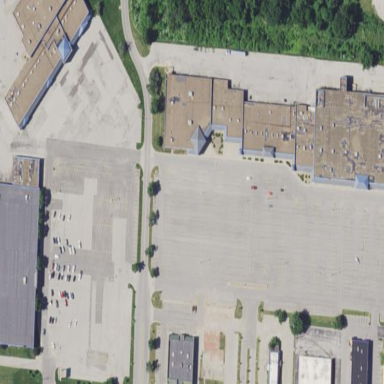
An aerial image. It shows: Retail area.